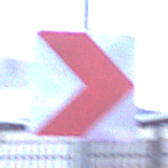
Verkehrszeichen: RichtungstafelnInKurvenKleinLinks
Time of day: SunriseSunset
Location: Outdoor (Suburban)
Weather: PartlyCloudy
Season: NotSpecified
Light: Natural